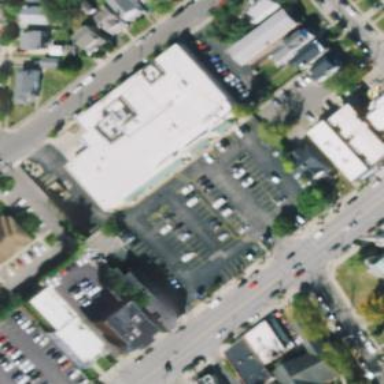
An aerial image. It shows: Pharmacy providing healthcare services.